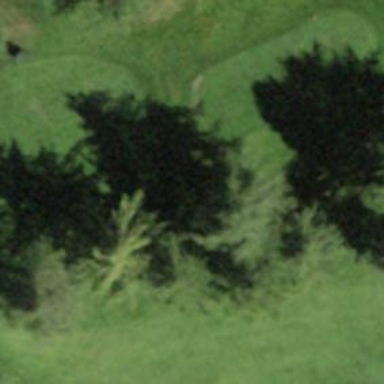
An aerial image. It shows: Grassy area designated as golf tee.